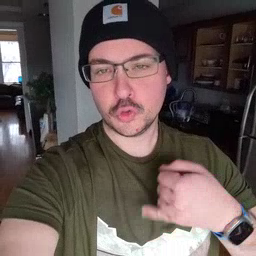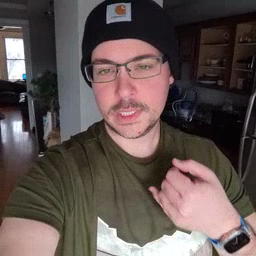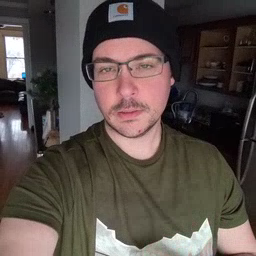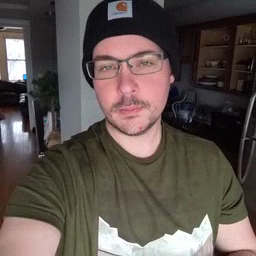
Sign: jeans